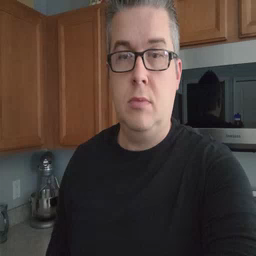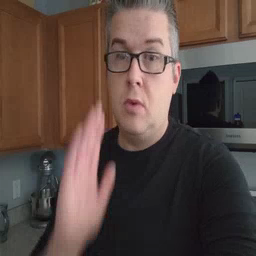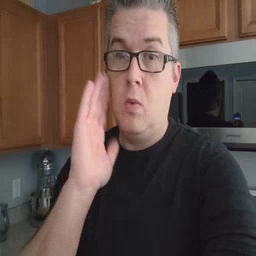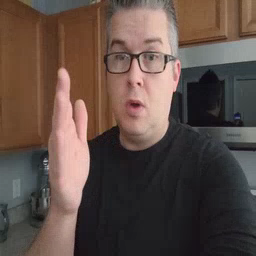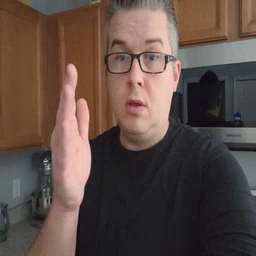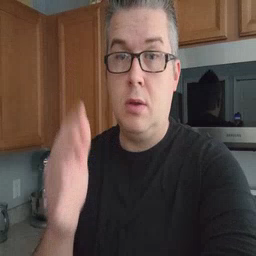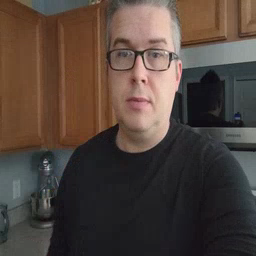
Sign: will